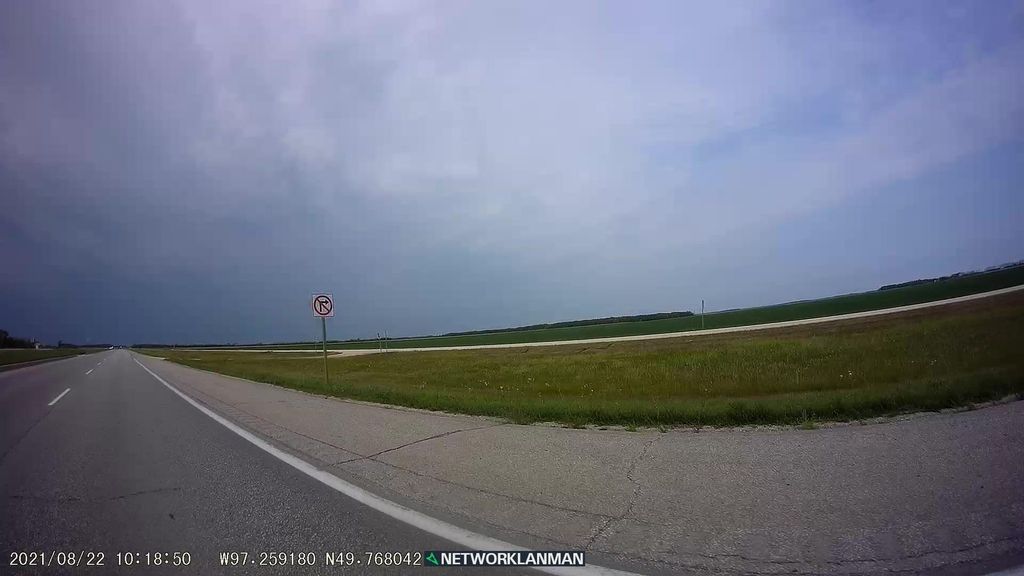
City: winnipeg